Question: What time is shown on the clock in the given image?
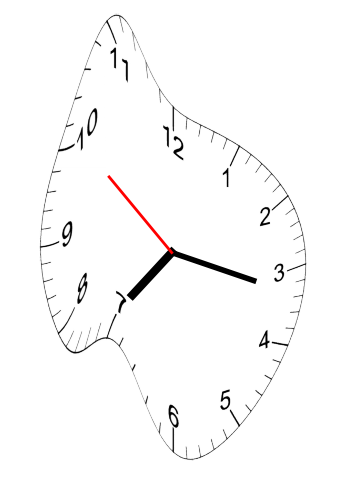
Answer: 07:16:51